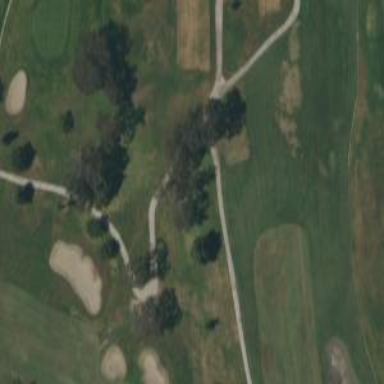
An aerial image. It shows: Path for golf carts.